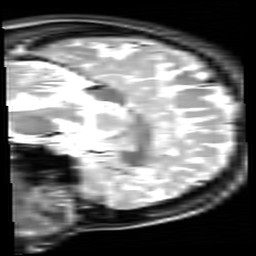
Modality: inplaneT2
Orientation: sagittal
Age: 19
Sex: female